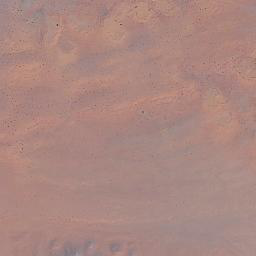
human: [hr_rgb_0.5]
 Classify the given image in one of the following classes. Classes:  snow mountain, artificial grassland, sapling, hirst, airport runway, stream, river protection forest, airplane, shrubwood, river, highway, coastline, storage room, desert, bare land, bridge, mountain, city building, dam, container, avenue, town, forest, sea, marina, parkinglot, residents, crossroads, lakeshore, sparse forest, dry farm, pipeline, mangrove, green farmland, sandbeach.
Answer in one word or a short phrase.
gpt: desert